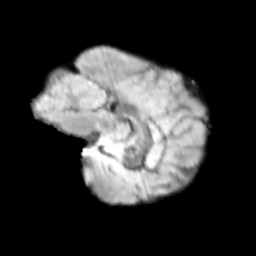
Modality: T2w
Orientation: sagittal
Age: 8
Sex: male
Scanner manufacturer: siemens
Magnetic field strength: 3 T
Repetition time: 3.8 s
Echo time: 0.07 s